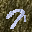
Label: 7